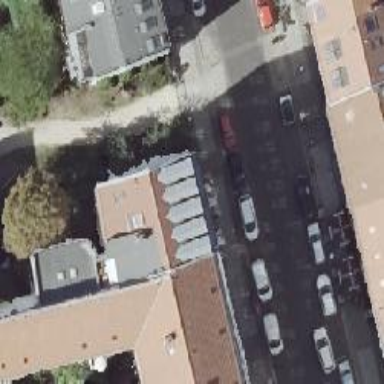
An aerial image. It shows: Cafe.